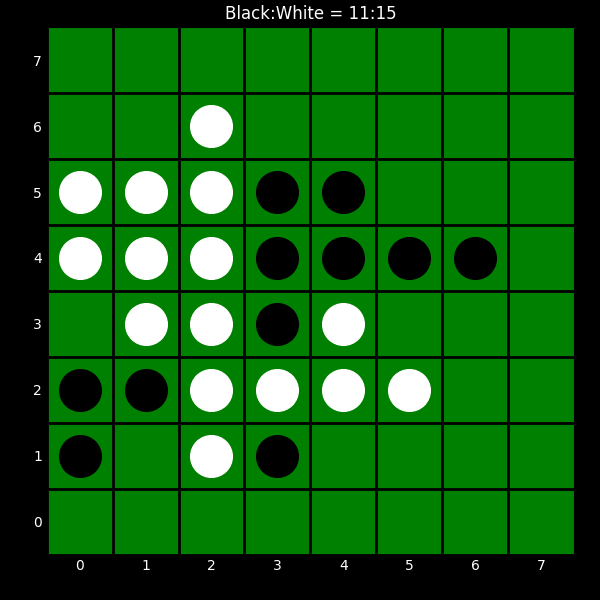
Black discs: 11
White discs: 15